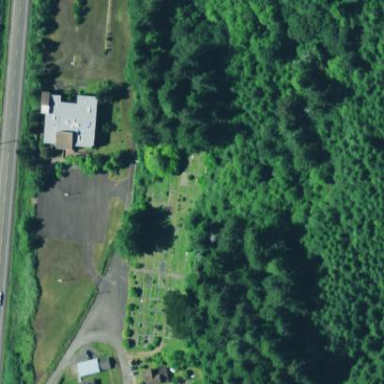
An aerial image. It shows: Historic cemetery site.